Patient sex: M
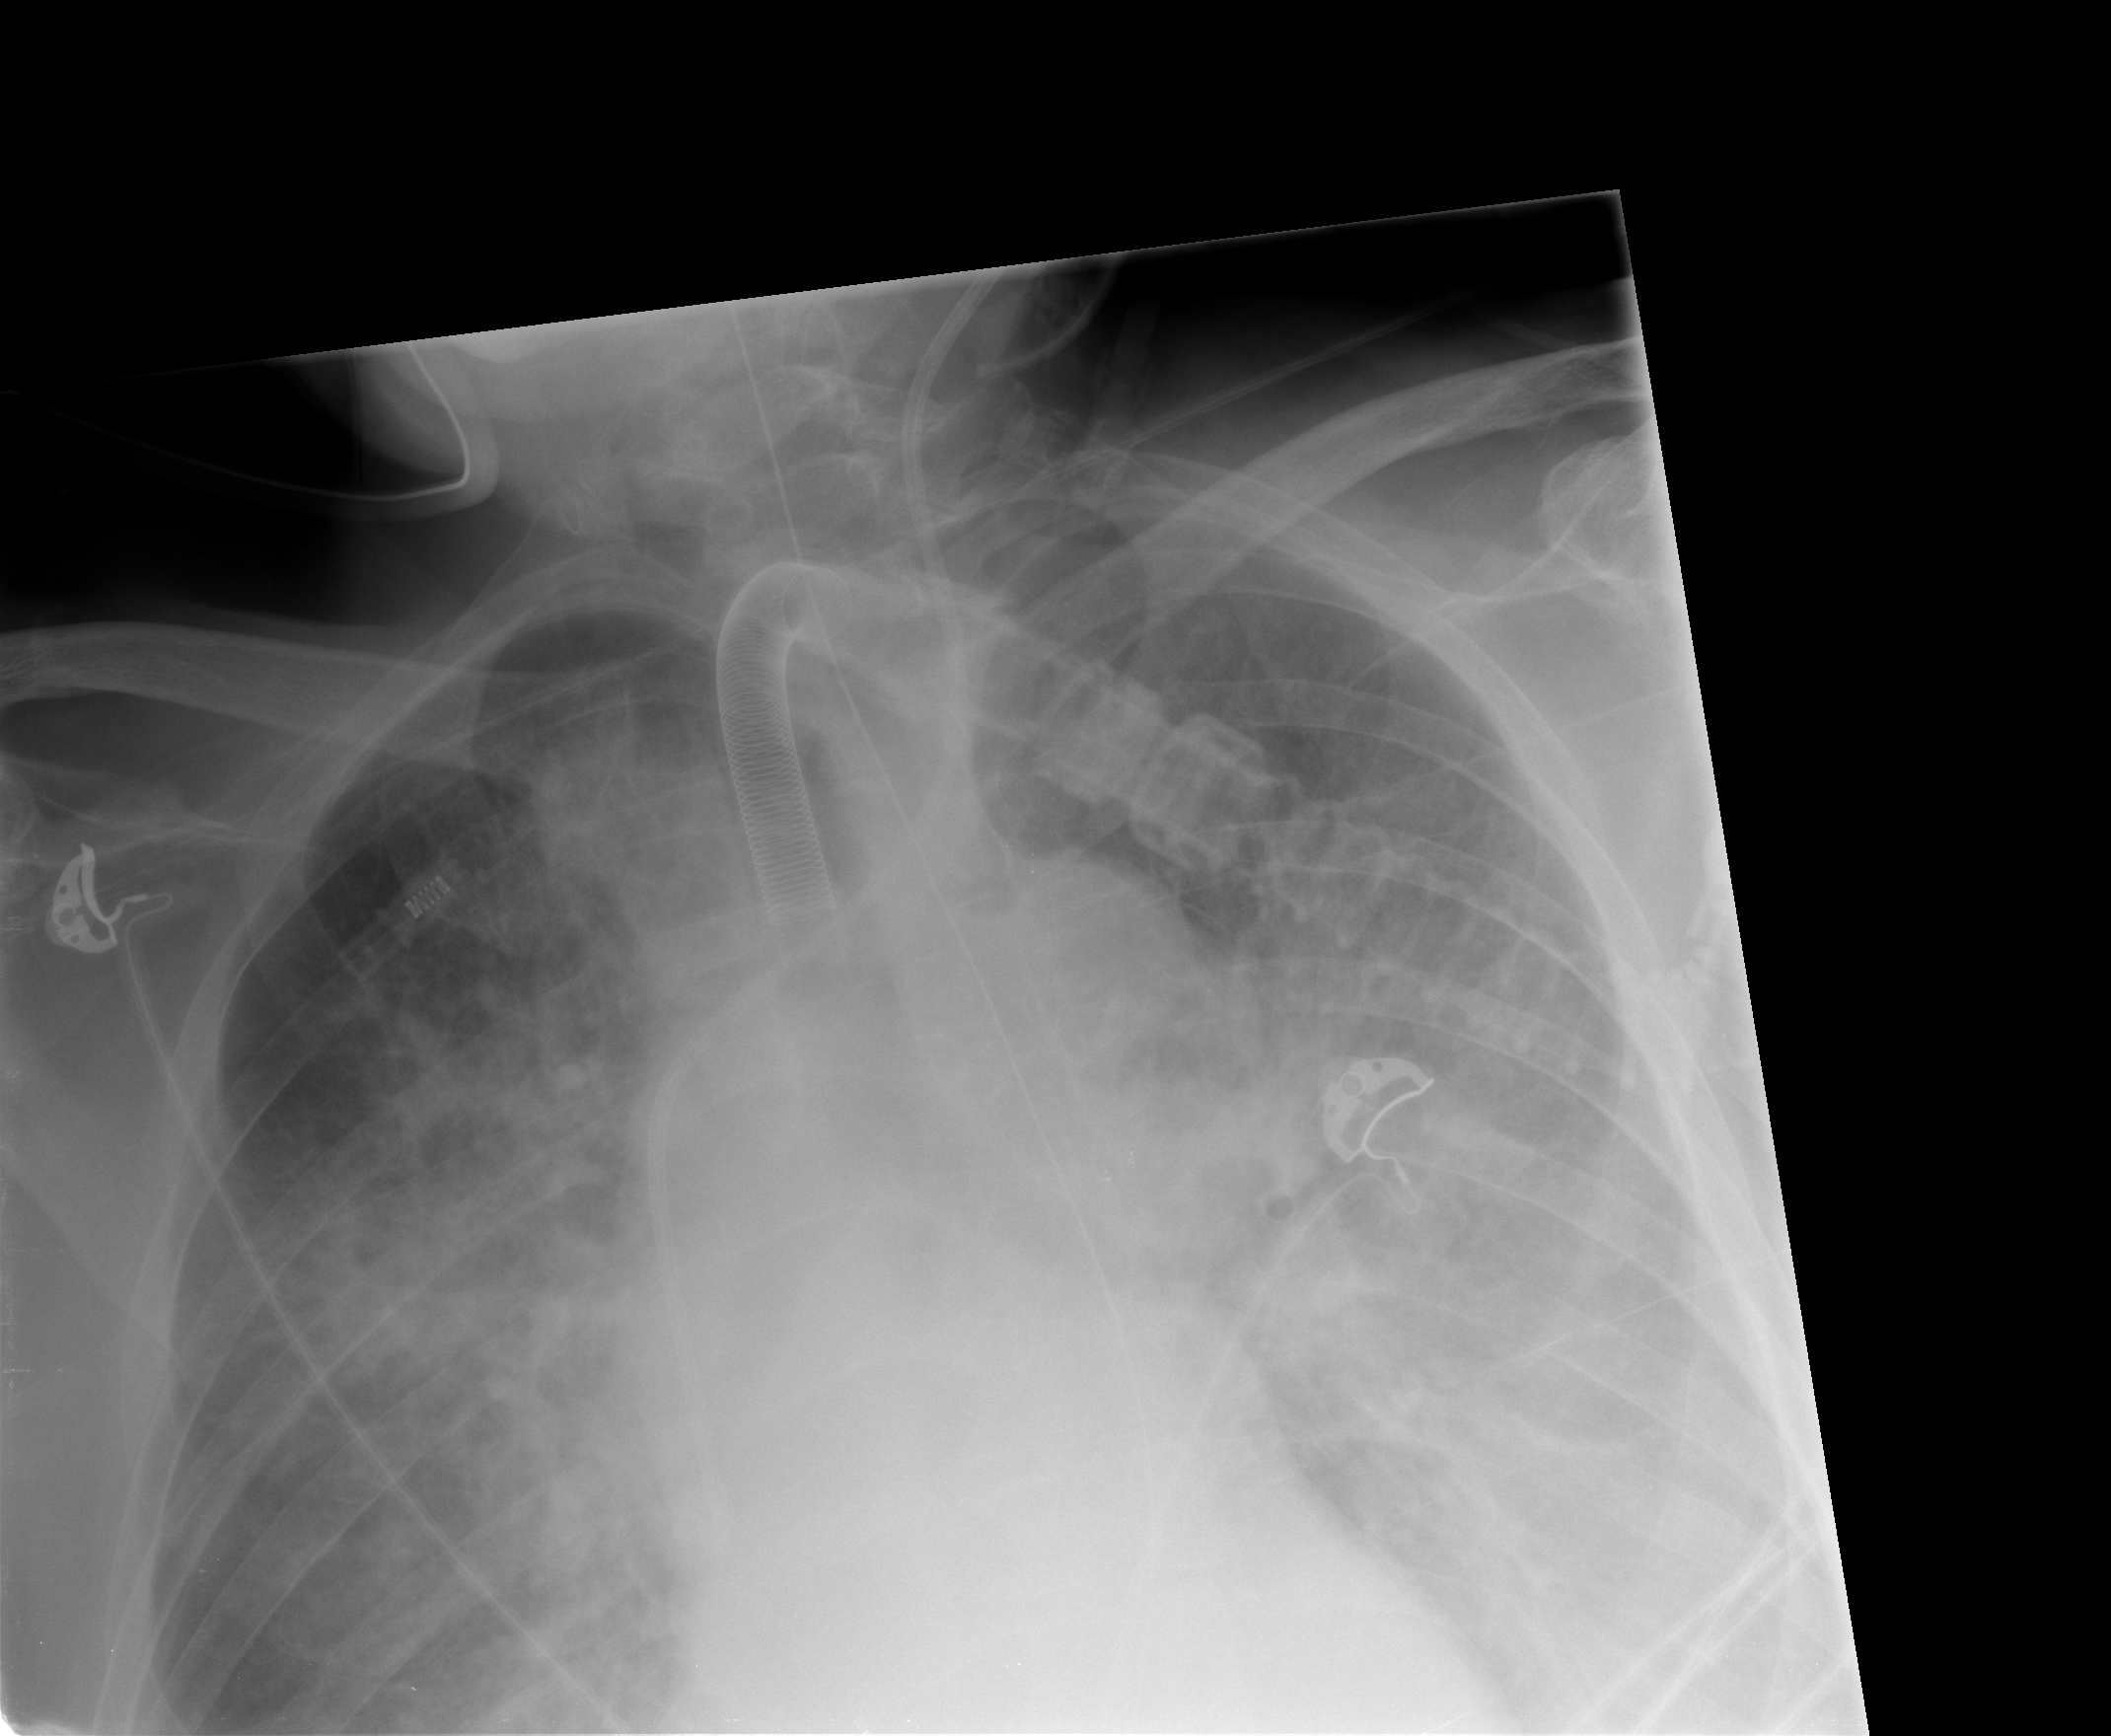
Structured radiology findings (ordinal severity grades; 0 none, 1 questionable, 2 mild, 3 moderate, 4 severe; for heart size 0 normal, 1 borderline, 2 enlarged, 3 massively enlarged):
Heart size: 0
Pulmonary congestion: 3
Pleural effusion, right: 2
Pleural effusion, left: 3
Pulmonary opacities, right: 3
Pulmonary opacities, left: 3
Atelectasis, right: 2
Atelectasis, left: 2